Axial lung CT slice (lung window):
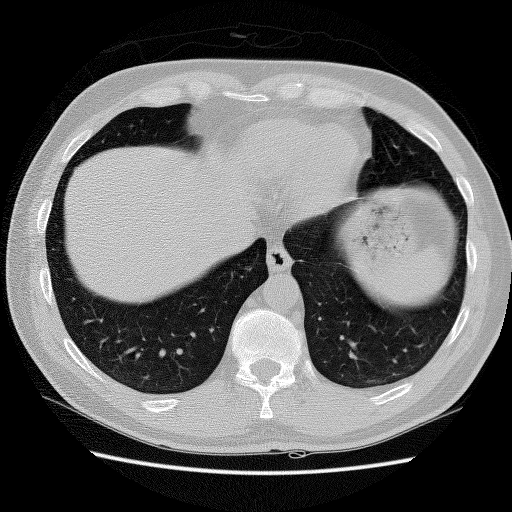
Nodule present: no